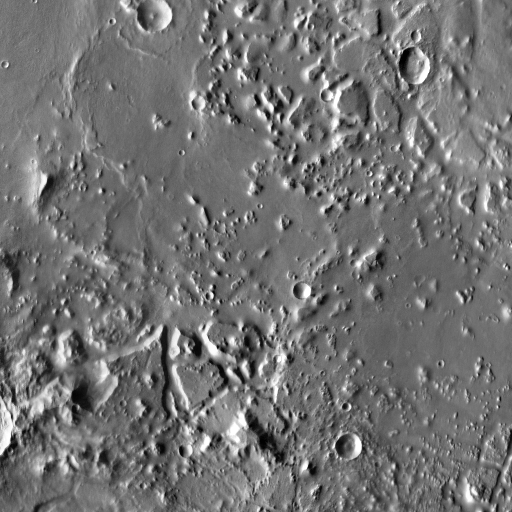
Crater classes present: Background, Other, Layered, Buried